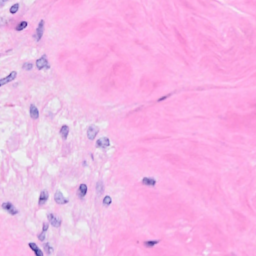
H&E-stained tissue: Breast